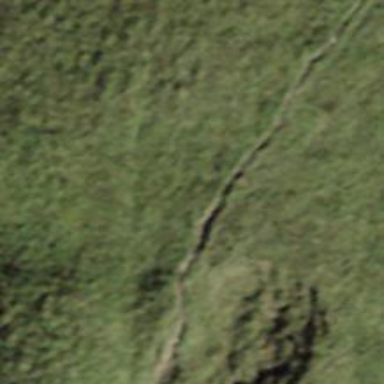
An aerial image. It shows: Ground path.